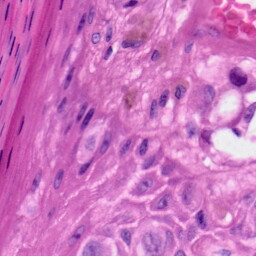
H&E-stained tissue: Skin